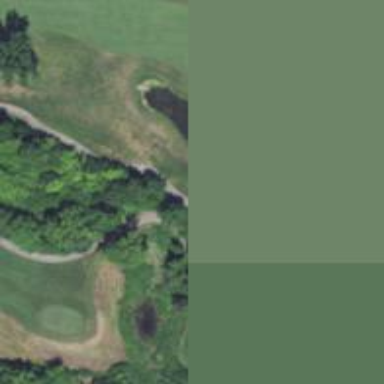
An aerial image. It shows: Footway that serves as golf path.